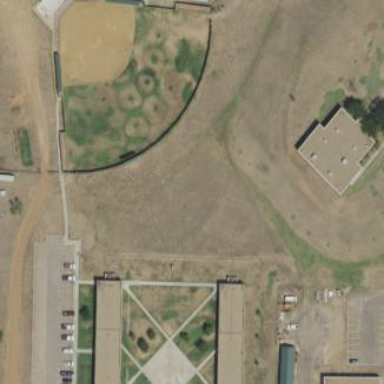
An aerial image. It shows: Softball pitch for leisure land activities.